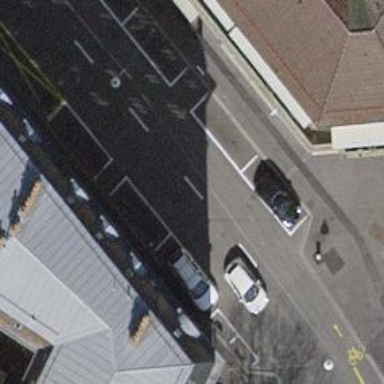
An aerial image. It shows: Bicycle parking area with wall loops.